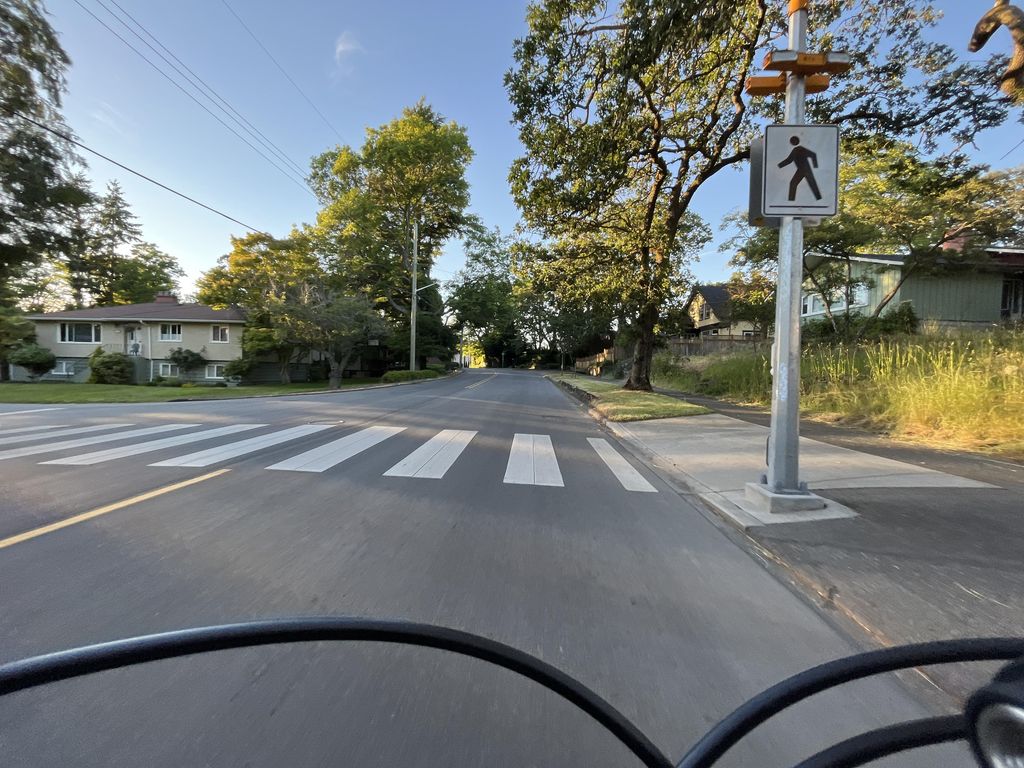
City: victoria